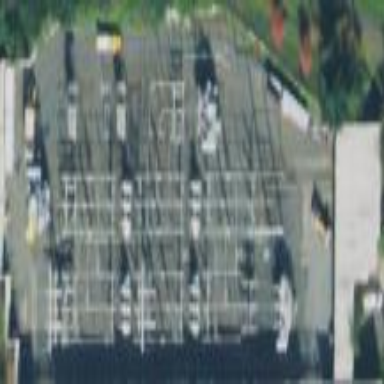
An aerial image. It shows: Distribution power substation surrounded by wall.